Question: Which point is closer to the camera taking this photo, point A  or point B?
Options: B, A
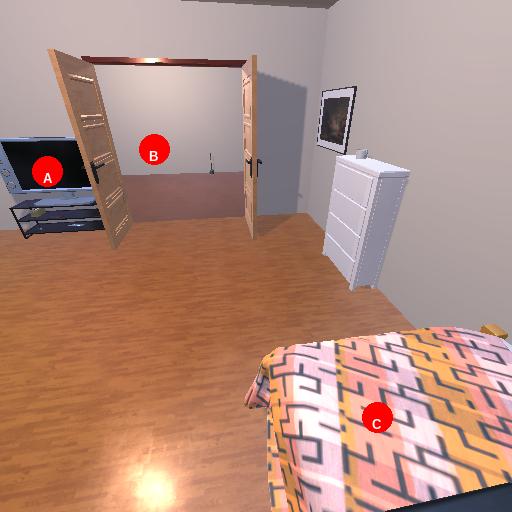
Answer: B